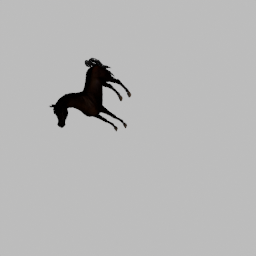
Label: animals